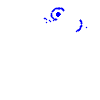
Particle: electron